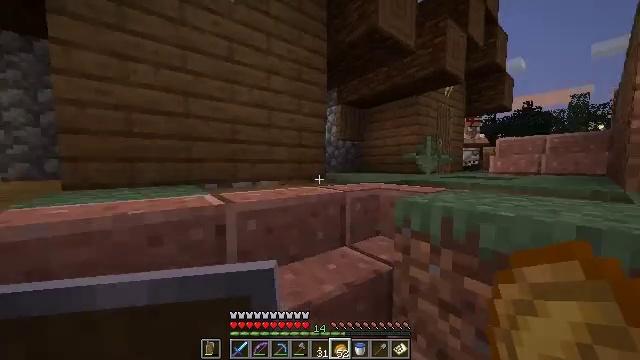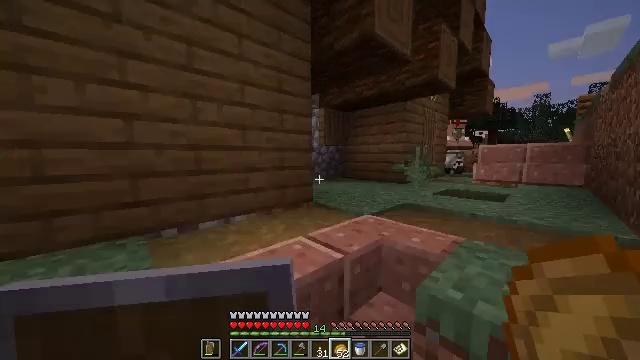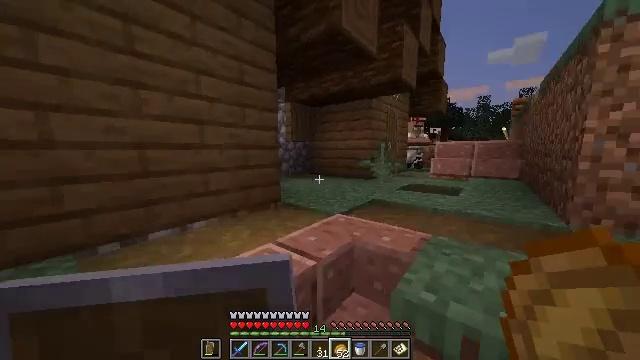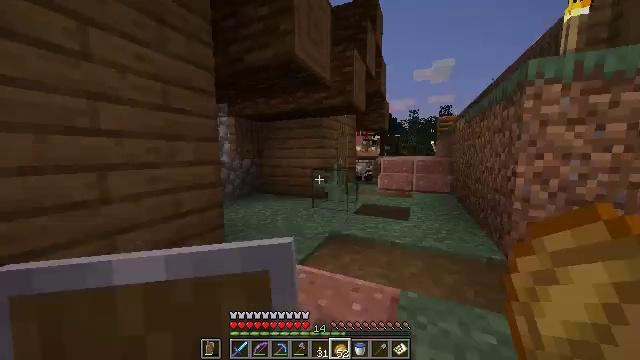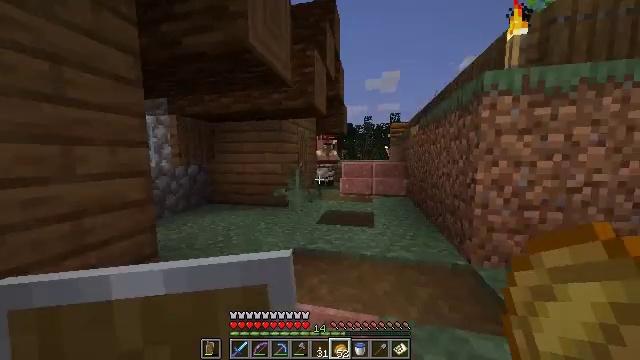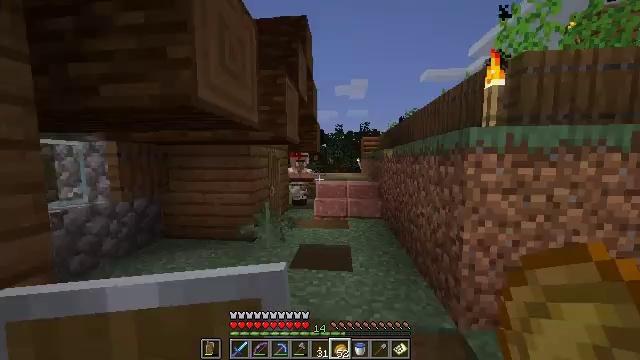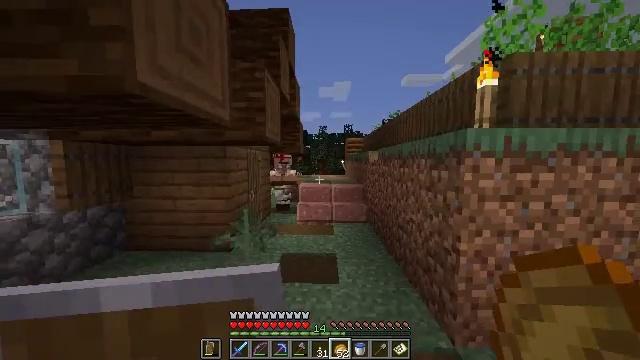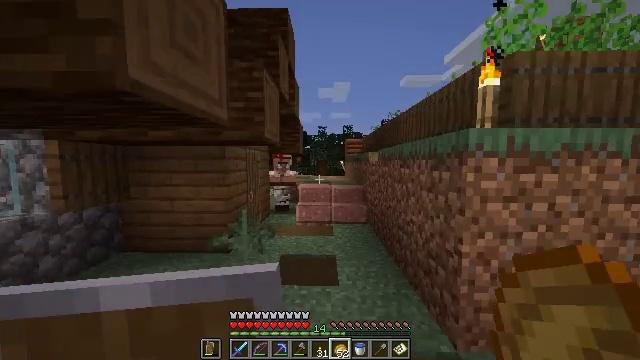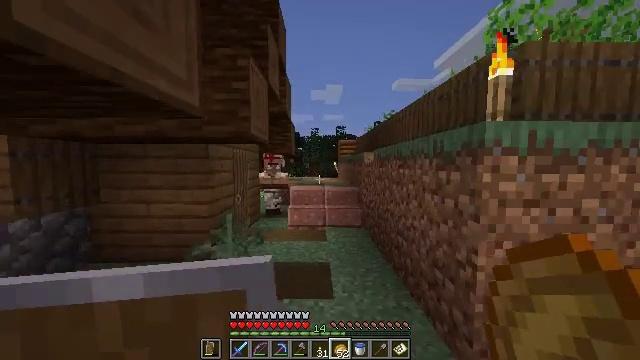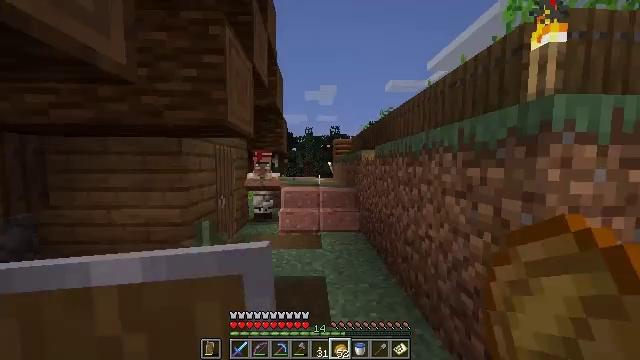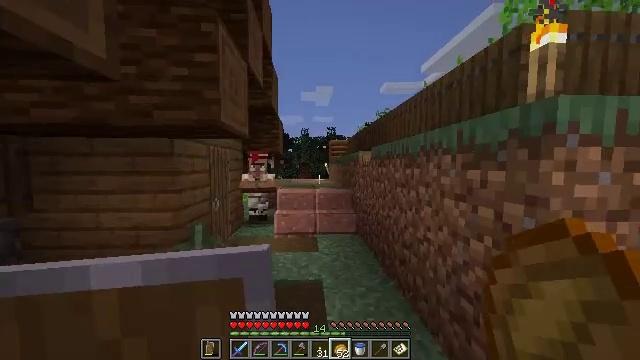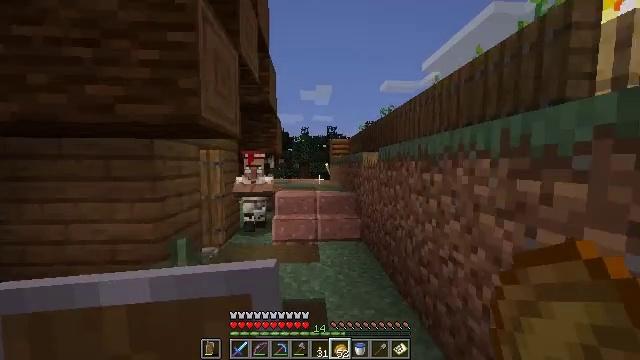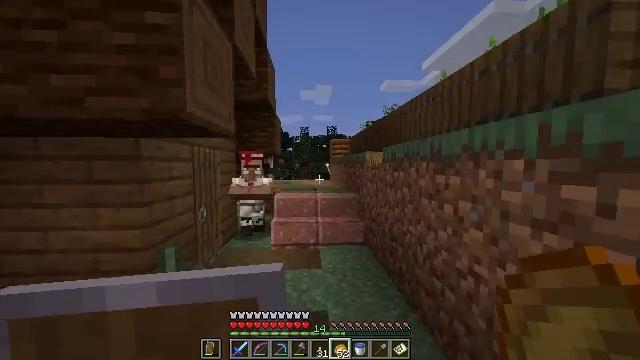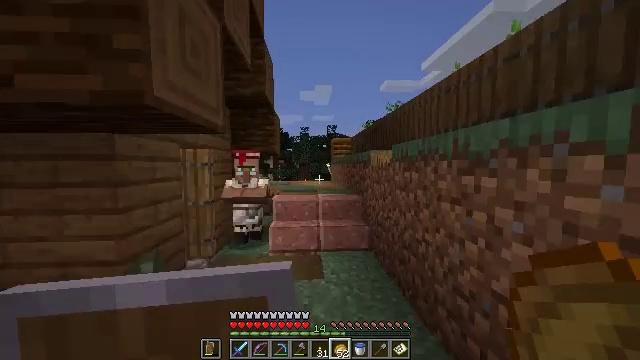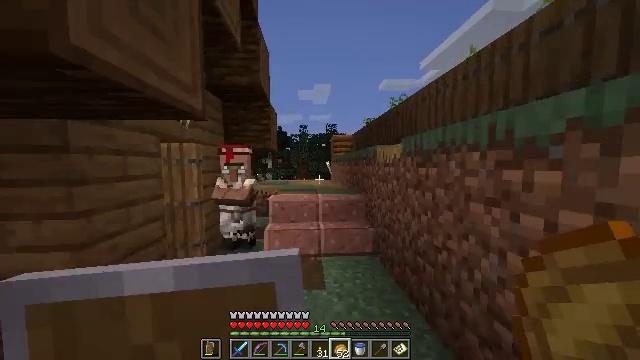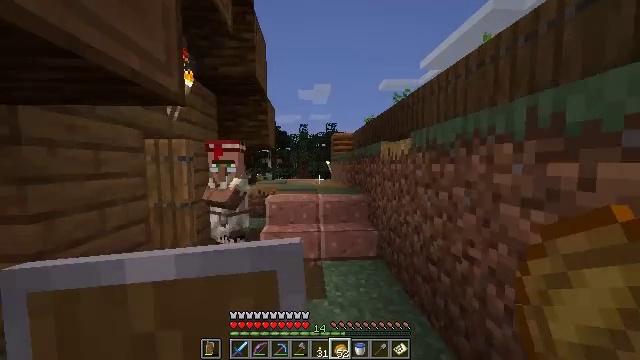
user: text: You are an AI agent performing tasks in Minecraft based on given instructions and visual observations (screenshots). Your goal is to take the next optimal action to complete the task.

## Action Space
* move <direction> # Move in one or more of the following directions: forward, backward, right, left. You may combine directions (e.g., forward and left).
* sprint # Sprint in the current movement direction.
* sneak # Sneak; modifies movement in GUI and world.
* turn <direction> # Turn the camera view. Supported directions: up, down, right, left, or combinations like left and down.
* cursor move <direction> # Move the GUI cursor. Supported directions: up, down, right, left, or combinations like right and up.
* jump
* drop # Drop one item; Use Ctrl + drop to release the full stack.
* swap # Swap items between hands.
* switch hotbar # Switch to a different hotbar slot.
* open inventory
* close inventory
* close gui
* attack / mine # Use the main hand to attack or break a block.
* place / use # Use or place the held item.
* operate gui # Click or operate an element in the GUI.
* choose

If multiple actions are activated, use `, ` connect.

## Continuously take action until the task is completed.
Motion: motion action
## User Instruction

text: Dig up potatoes from the soil.
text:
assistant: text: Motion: move forward, turn right and down
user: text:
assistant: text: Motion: move forward, turn right and down
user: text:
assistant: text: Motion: move forward, turn right
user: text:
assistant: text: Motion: move forward, turn right and up
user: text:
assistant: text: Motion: move forward, turn right and up
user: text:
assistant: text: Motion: move forward, turn right
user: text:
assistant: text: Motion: move forward
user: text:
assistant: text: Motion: move forward, turn right
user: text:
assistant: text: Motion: move forward, turn right
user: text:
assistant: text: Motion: move forward, turn right
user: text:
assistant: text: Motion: move forward, sprint
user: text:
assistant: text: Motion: move forward, sprint
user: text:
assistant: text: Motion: move forward
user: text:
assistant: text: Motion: move forward
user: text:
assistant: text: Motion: move forward
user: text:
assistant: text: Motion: move forward
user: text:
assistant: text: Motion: move forward
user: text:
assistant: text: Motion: move forward
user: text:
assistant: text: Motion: move forward
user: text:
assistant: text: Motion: move forward
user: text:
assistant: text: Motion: move forward
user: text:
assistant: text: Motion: move forward
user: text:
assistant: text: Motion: move forward
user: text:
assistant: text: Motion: move forward
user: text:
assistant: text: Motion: move forward
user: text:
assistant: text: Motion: move forward
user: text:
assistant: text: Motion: move forward, turn right
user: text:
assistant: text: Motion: move forward, turn right and up
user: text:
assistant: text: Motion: move forward, turn right, jump
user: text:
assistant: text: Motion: move forward, turn right, jump